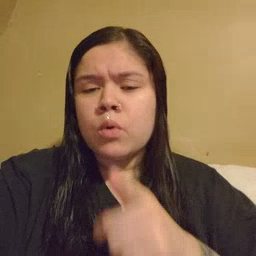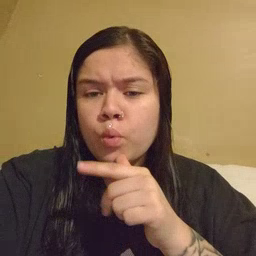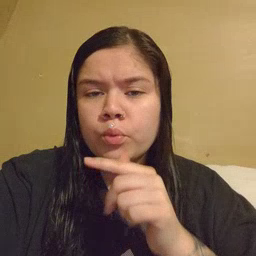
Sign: who